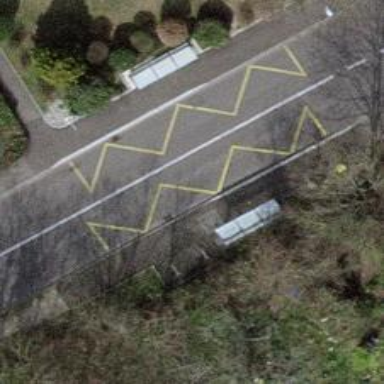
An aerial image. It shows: Bus stop equipped with public transport stop position.